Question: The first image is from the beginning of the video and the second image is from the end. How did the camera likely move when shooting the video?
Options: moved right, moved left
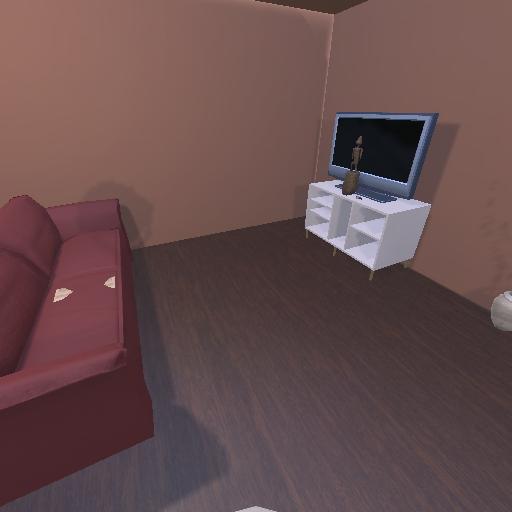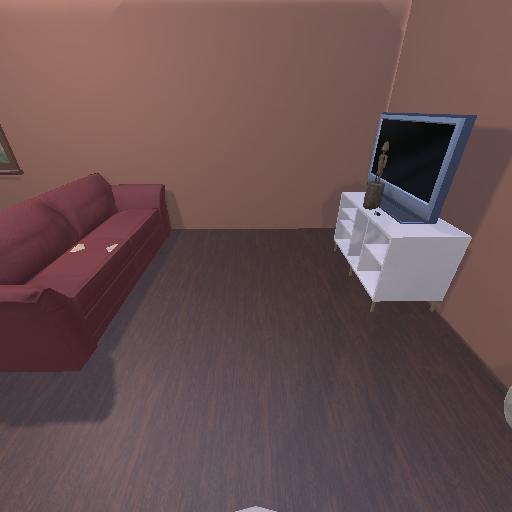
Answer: moved right